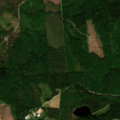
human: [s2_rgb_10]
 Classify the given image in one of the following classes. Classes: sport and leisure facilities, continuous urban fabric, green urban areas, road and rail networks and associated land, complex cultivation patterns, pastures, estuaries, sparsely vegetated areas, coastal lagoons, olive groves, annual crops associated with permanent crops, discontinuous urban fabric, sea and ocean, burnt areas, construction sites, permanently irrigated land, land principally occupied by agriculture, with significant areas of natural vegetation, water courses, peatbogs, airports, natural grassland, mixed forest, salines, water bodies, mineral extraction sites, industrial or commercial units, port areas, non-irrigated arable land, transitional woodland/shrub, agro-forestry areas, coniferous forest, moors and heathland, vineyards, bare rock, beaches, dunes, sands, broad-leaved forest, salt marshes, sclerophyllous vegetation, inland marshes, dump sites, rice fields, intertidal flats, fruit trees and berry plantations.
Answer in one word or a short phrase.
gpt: broad-leaved forest, mixed forest